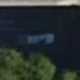
Vehicle type: Car